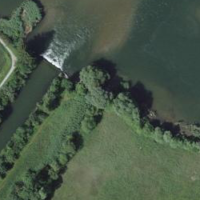
EUNIS habitat code: 14
Species observed at this site:
Orchis militaris